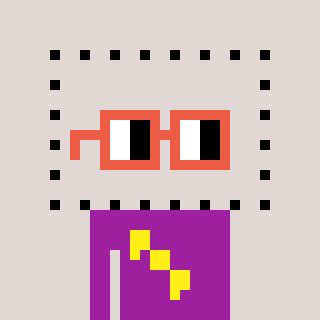
a pixel art character with square orange glasses, a void-shaped head and a magenta-colored body on a warm background